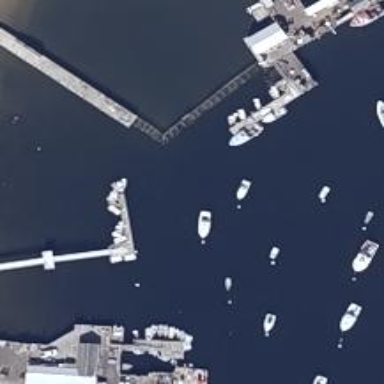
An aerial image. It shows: Pier with mooring facilities.